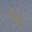
Label: 4